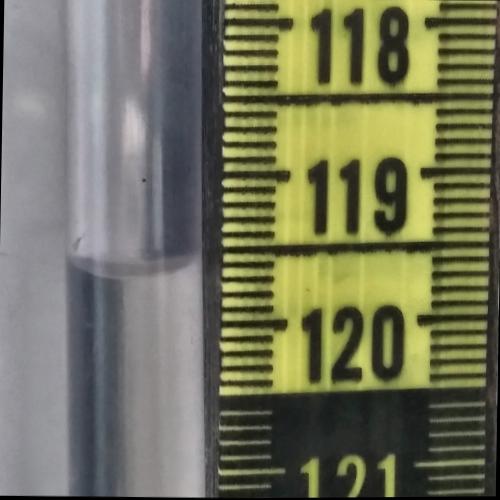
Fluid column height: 119.7 cm